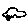
Label: car